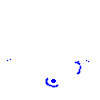
Particle: kaon